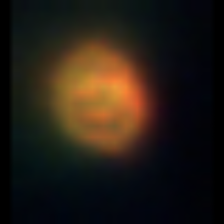
Taxon: NanoPlankton
Group: Other